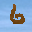
Label: 6